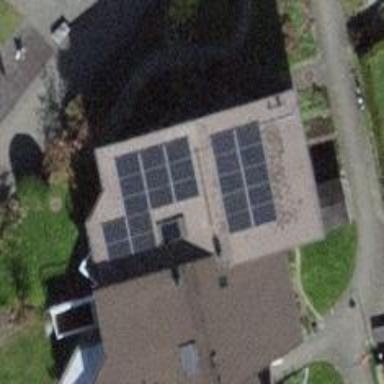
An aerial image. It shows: Solar power generator utilizing photovoltaic technology with solar photovoltaic panels.